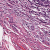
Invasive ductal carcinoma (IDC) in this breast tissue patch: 1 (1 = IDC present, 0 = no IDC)